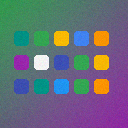
Screen state: on